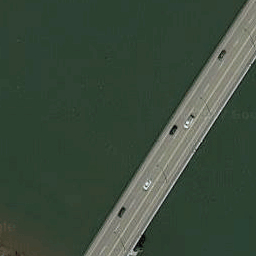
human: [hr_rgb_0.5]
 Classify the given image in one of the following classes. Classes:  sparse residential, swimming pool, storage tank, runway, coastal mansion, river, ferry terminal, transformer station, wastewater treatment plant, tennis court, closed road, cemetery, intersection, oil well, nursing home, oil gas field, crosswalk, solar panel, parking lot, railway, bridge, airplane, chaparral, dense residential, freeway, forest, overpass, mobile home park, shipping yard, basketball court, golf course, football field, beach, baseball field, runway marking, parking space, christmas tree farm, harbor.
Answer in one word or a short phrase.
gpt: bridge